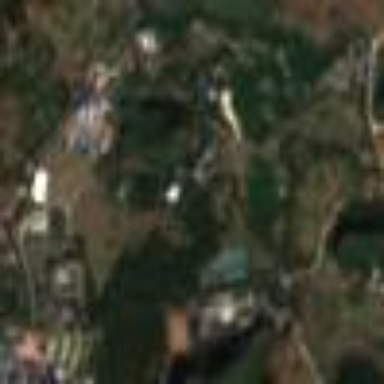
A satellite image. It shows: Theme park resort perfect for leisure and tourism.